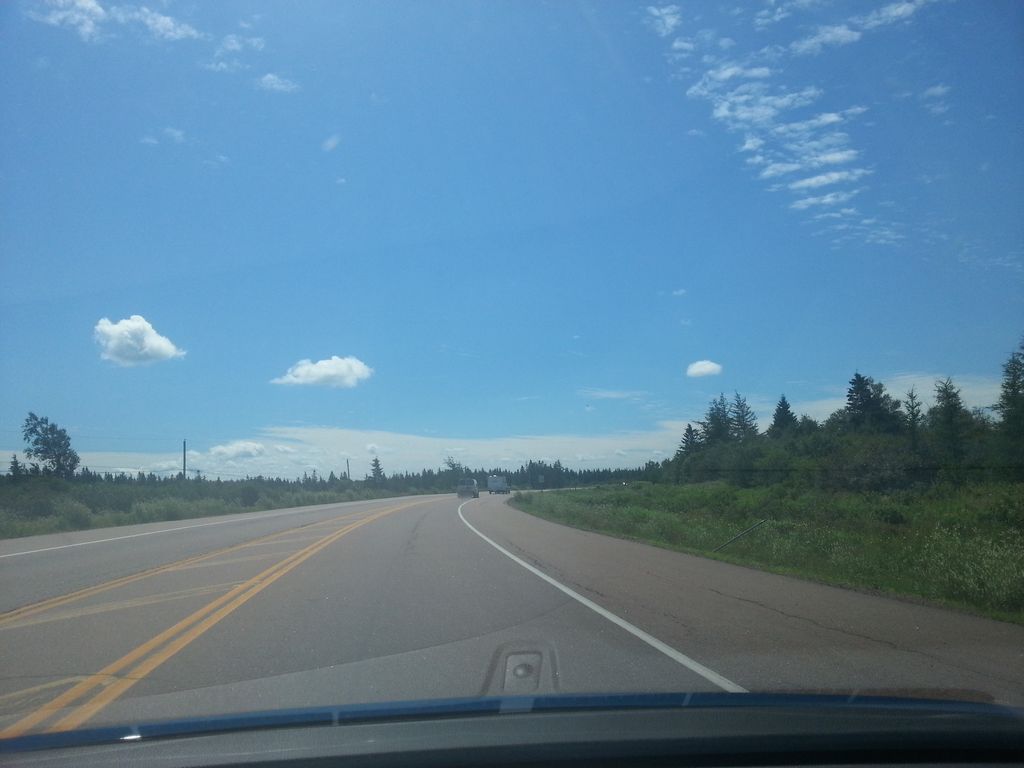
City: charlottetown